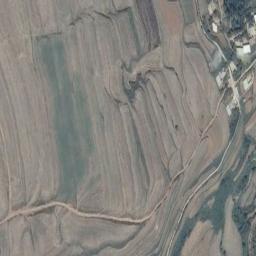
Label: terrace